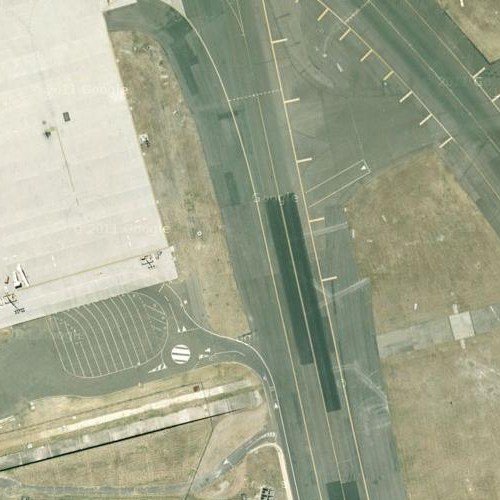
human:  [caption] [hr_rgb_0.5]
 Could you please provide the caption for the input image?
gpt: Many runways are intersected to each other while some lawns beside .

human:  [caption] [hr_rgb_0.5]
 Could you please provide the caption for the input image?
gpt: Some runways with white marking lines on are intersected to each other .

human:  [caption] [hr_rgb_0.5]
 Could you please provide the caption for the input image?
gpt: Some runways are intersected to each other in the airport .

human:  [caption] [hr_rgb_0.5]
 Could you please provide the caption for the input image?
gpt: There are some runways intersected to each other with some lawns beside .

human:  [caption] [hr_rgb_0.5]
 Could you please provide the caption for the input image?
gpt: There are some runways with white marking lines are intersected in the airport .